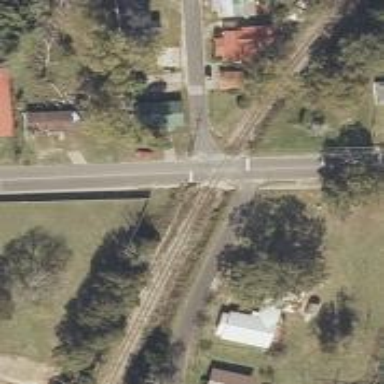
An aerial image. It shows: Level crossing along the railway.